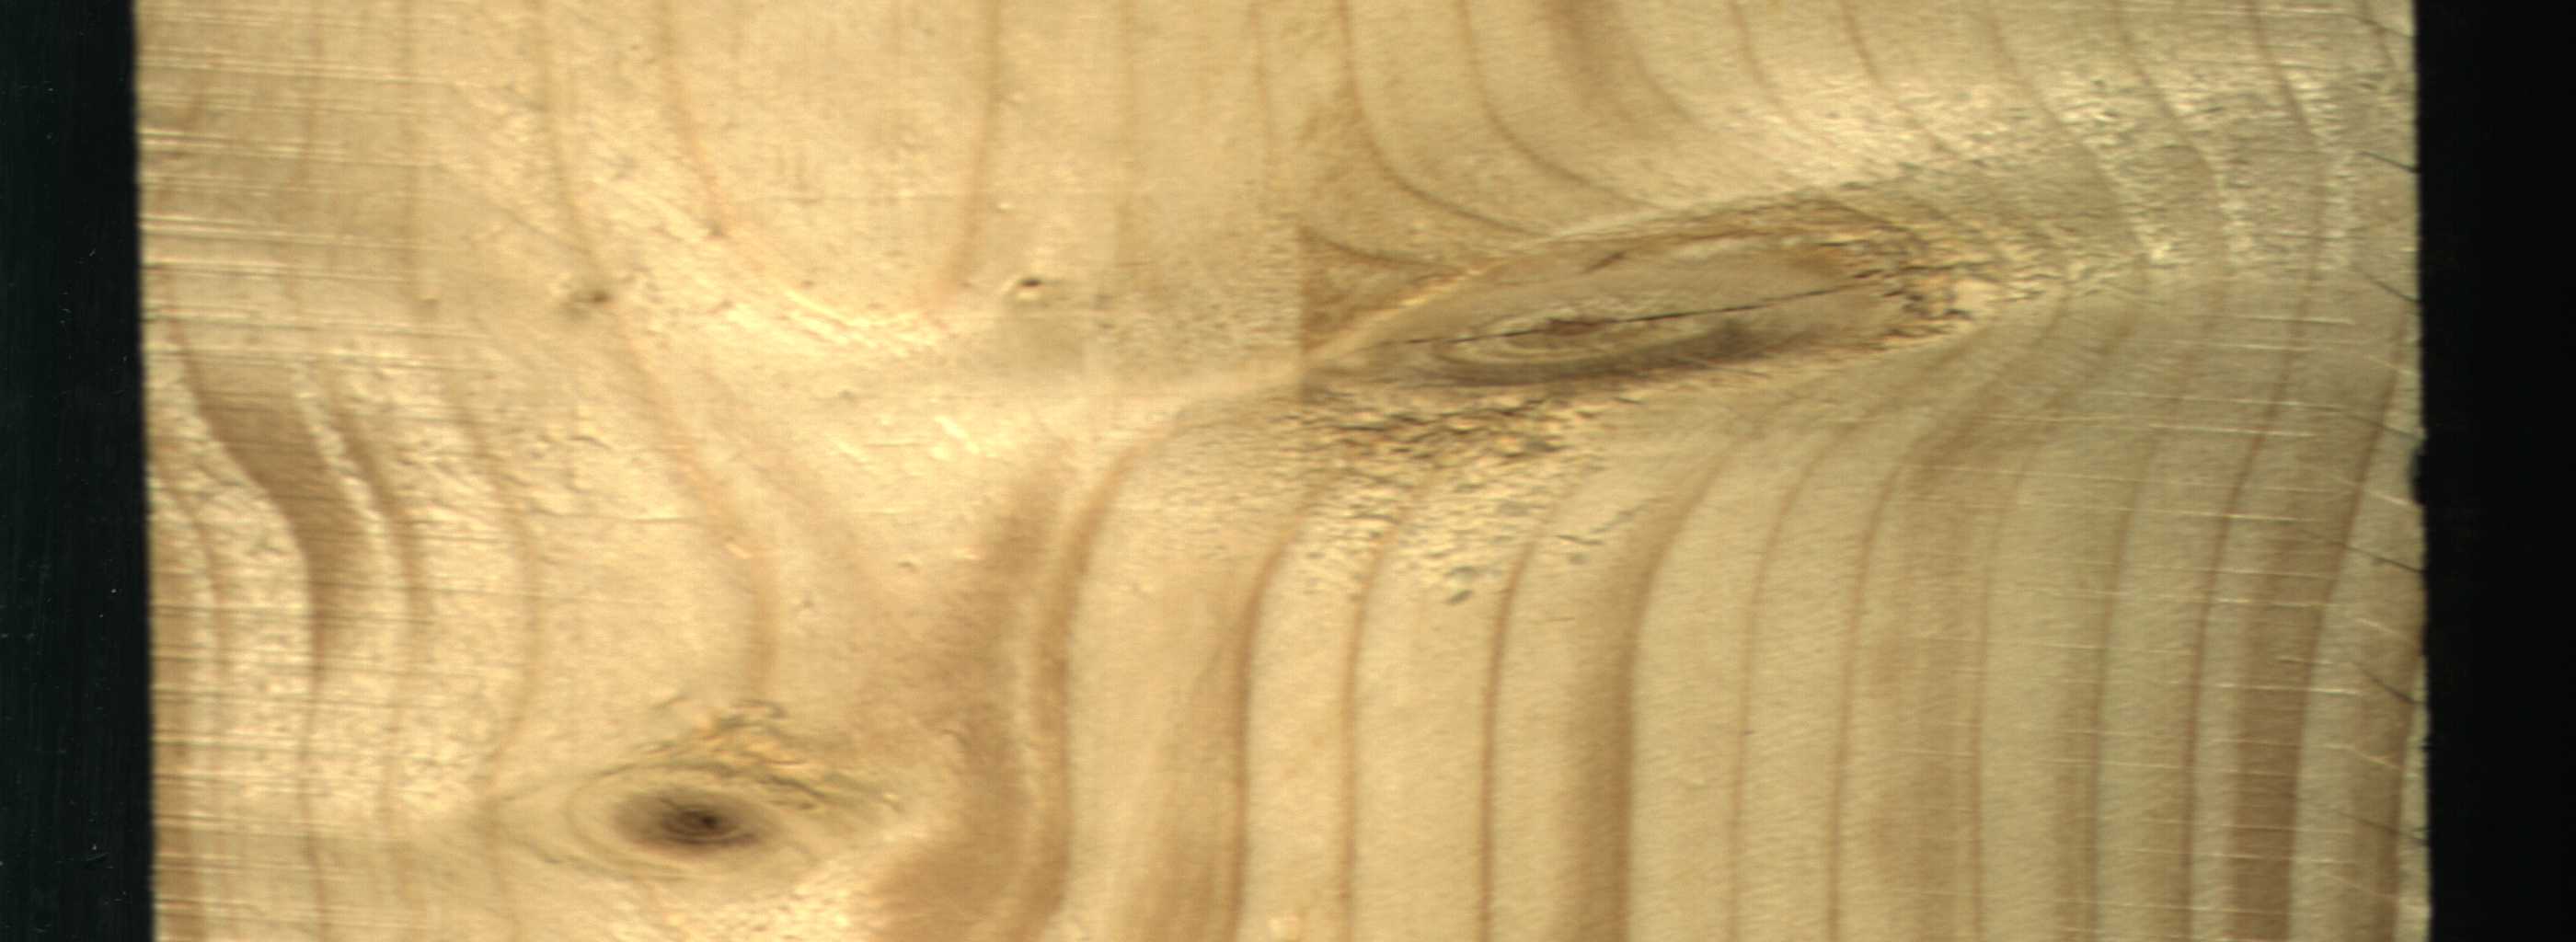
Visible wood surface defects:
knot_with_crack
Live_Knot